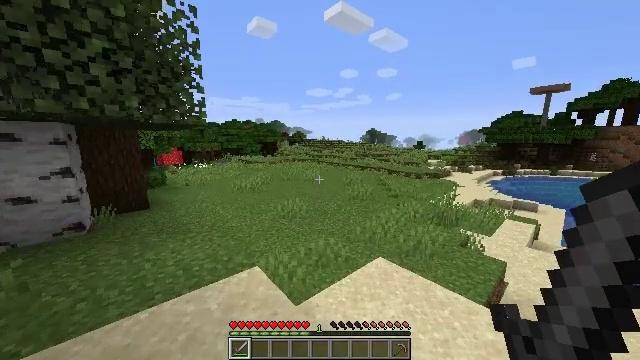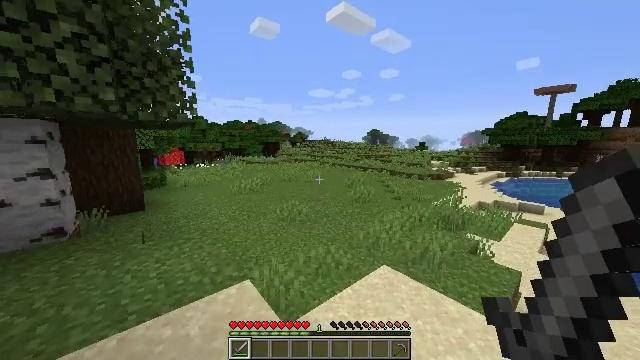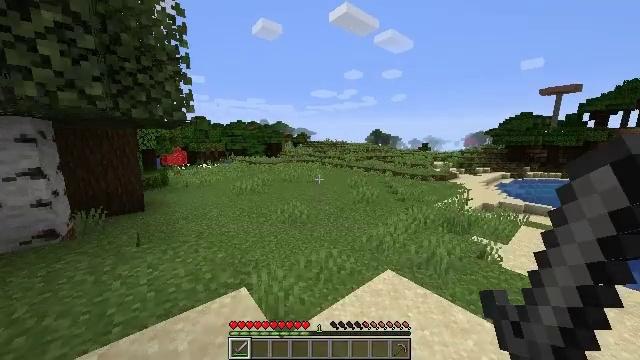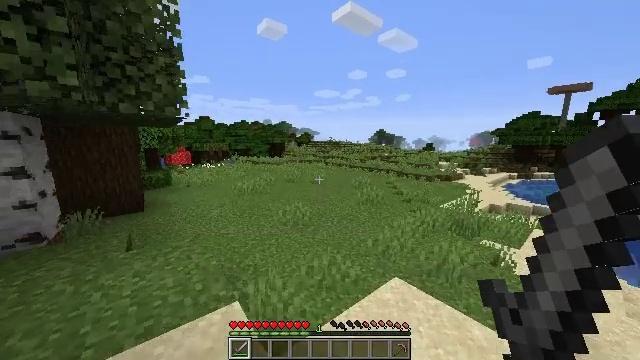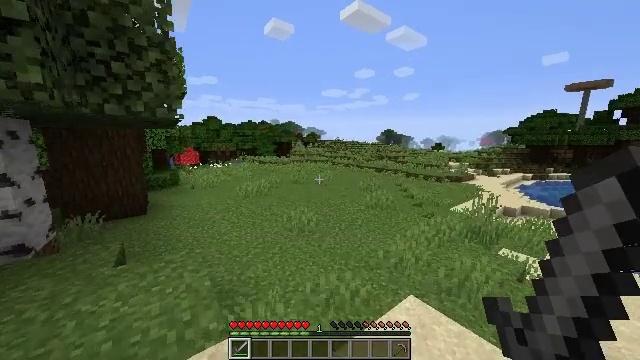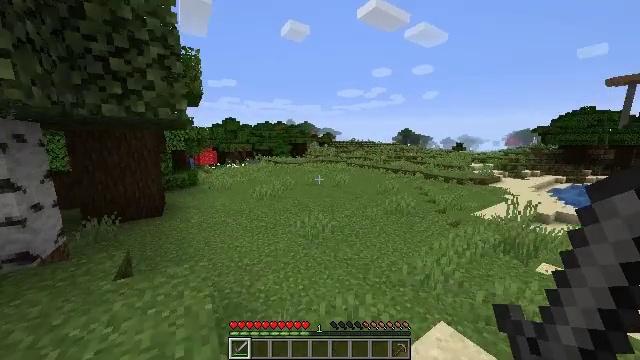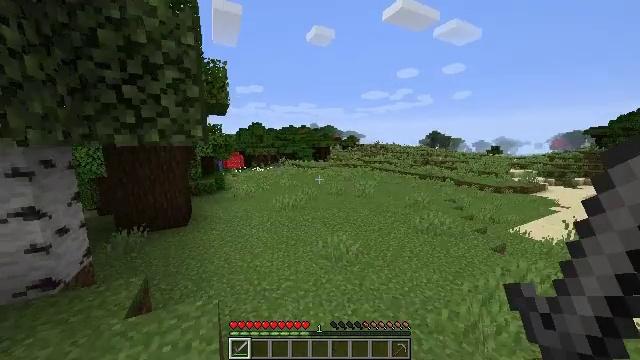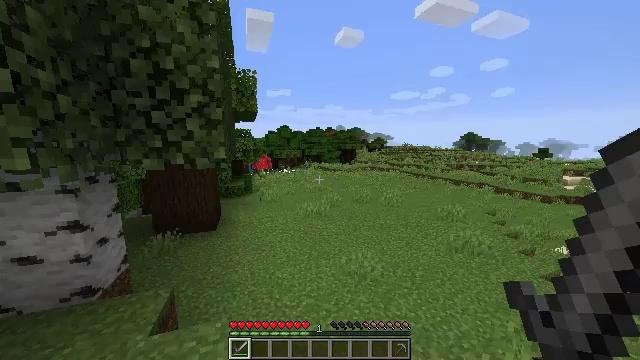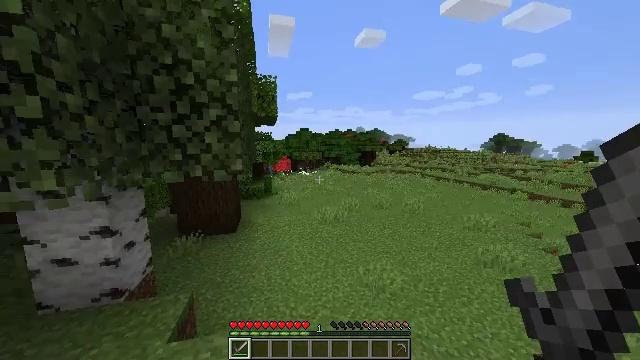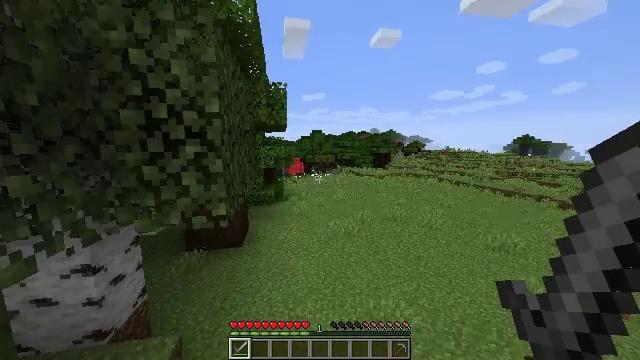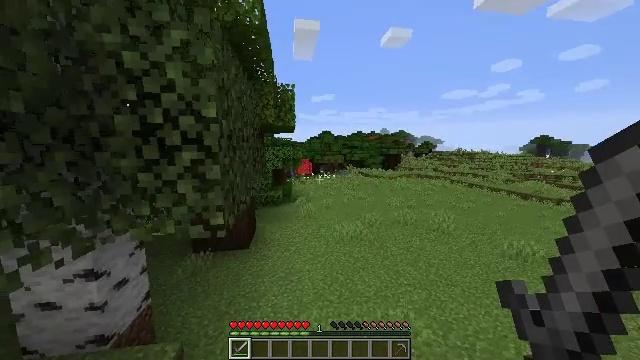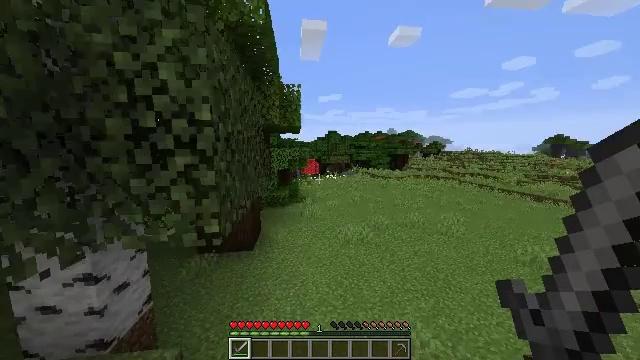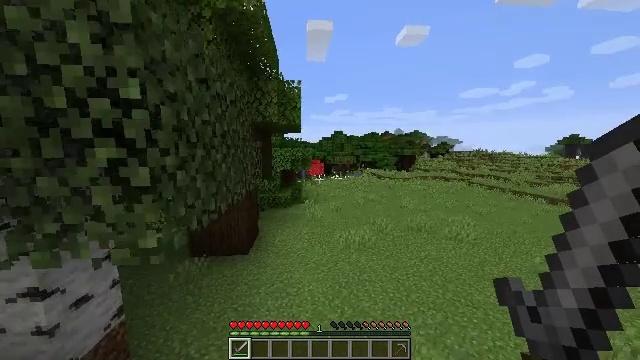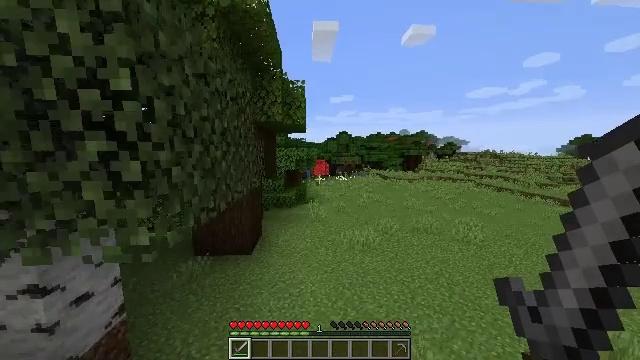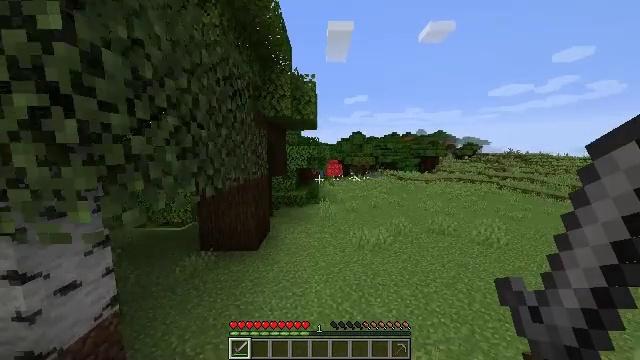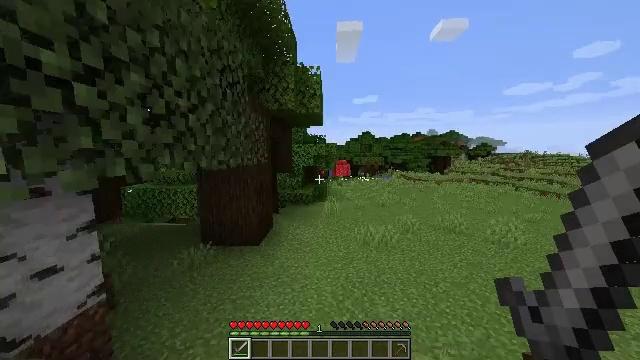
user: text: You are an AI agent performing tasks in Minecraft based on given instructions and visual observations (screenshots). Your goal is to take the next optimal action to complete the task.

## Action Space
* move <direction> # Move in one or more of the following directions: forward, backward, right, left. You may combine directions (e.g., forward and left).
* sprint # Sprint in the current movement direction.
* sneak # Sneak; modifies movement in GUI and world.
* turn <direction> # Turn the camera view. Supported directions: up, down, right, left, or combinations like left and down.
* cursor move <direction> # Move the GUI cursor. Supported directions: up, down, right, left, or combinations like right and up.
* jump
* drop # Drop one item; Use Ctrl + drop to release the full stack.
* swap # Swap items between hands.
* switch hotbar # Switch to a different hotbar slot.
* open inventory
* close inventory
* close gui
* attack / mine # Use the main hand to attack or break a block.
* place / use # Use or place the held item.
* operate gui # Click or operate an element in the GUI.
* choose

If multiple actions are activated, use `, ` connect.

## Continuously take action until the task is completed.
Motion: motion action
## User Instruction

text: Get cooked cod by cooking cod in the furnace.
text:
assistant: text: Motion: move forward
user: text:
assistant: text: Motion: move forward
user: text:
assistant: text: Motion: move forward
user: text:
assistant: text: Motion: move forward, turn left
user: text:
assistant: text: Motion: move forward, turn left
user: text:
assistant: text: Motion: move forward, turn left, jump
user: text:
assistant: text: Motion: move forward, turn left, jump
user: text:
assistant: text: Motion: move forward, turn left, jump
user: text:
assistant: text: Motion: move forward and move right, turn left, jump
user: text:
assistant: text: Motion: move forward and move right, turn left, jump
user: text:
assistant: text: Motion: move forward and move right, turn left, jump
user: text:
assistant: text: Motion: move forward and move right, turn left
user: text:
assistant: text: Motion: move forward and move right, turn left
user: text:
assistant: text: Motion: move forward and move right, turn left
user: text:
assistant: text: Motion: move forward and move right, turn left
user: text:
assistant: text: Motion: move forward and move right, turn left
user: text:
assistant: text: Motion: move forward and move right, turn left
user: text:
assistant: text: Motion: move forward and move right, turn left
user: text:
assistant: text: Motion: move forward and move right, turn left
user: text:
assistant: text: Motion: move forward and move right, turn left
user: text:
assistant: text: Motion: move forward and move right, turn left
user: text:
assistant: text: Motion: move forward and move right, turn left
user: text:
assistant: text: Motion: move right, turn left
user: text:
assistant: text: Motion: move right, turn left
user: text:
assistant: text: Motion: move right, turn left
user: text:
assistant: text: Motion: move right, turn left
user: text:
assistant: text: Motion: move right, turn left
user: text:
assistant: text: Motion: move right, turn left
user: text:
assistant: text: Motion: move right, turn left
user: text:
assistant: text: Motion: move right, turn left